Interaction volume radius: 5 \u00c5
Interaction volume height: 20 \u00c5
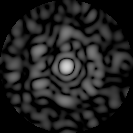
Disorder parameter: 0.7339